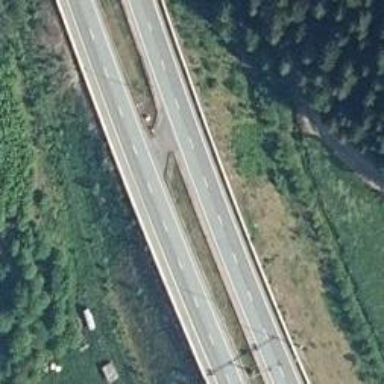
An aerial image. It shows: Asphalt motorway.